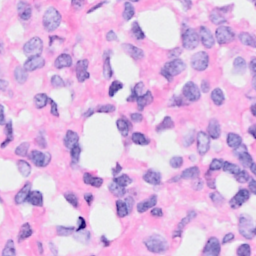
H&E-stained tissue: Breast